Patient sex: M
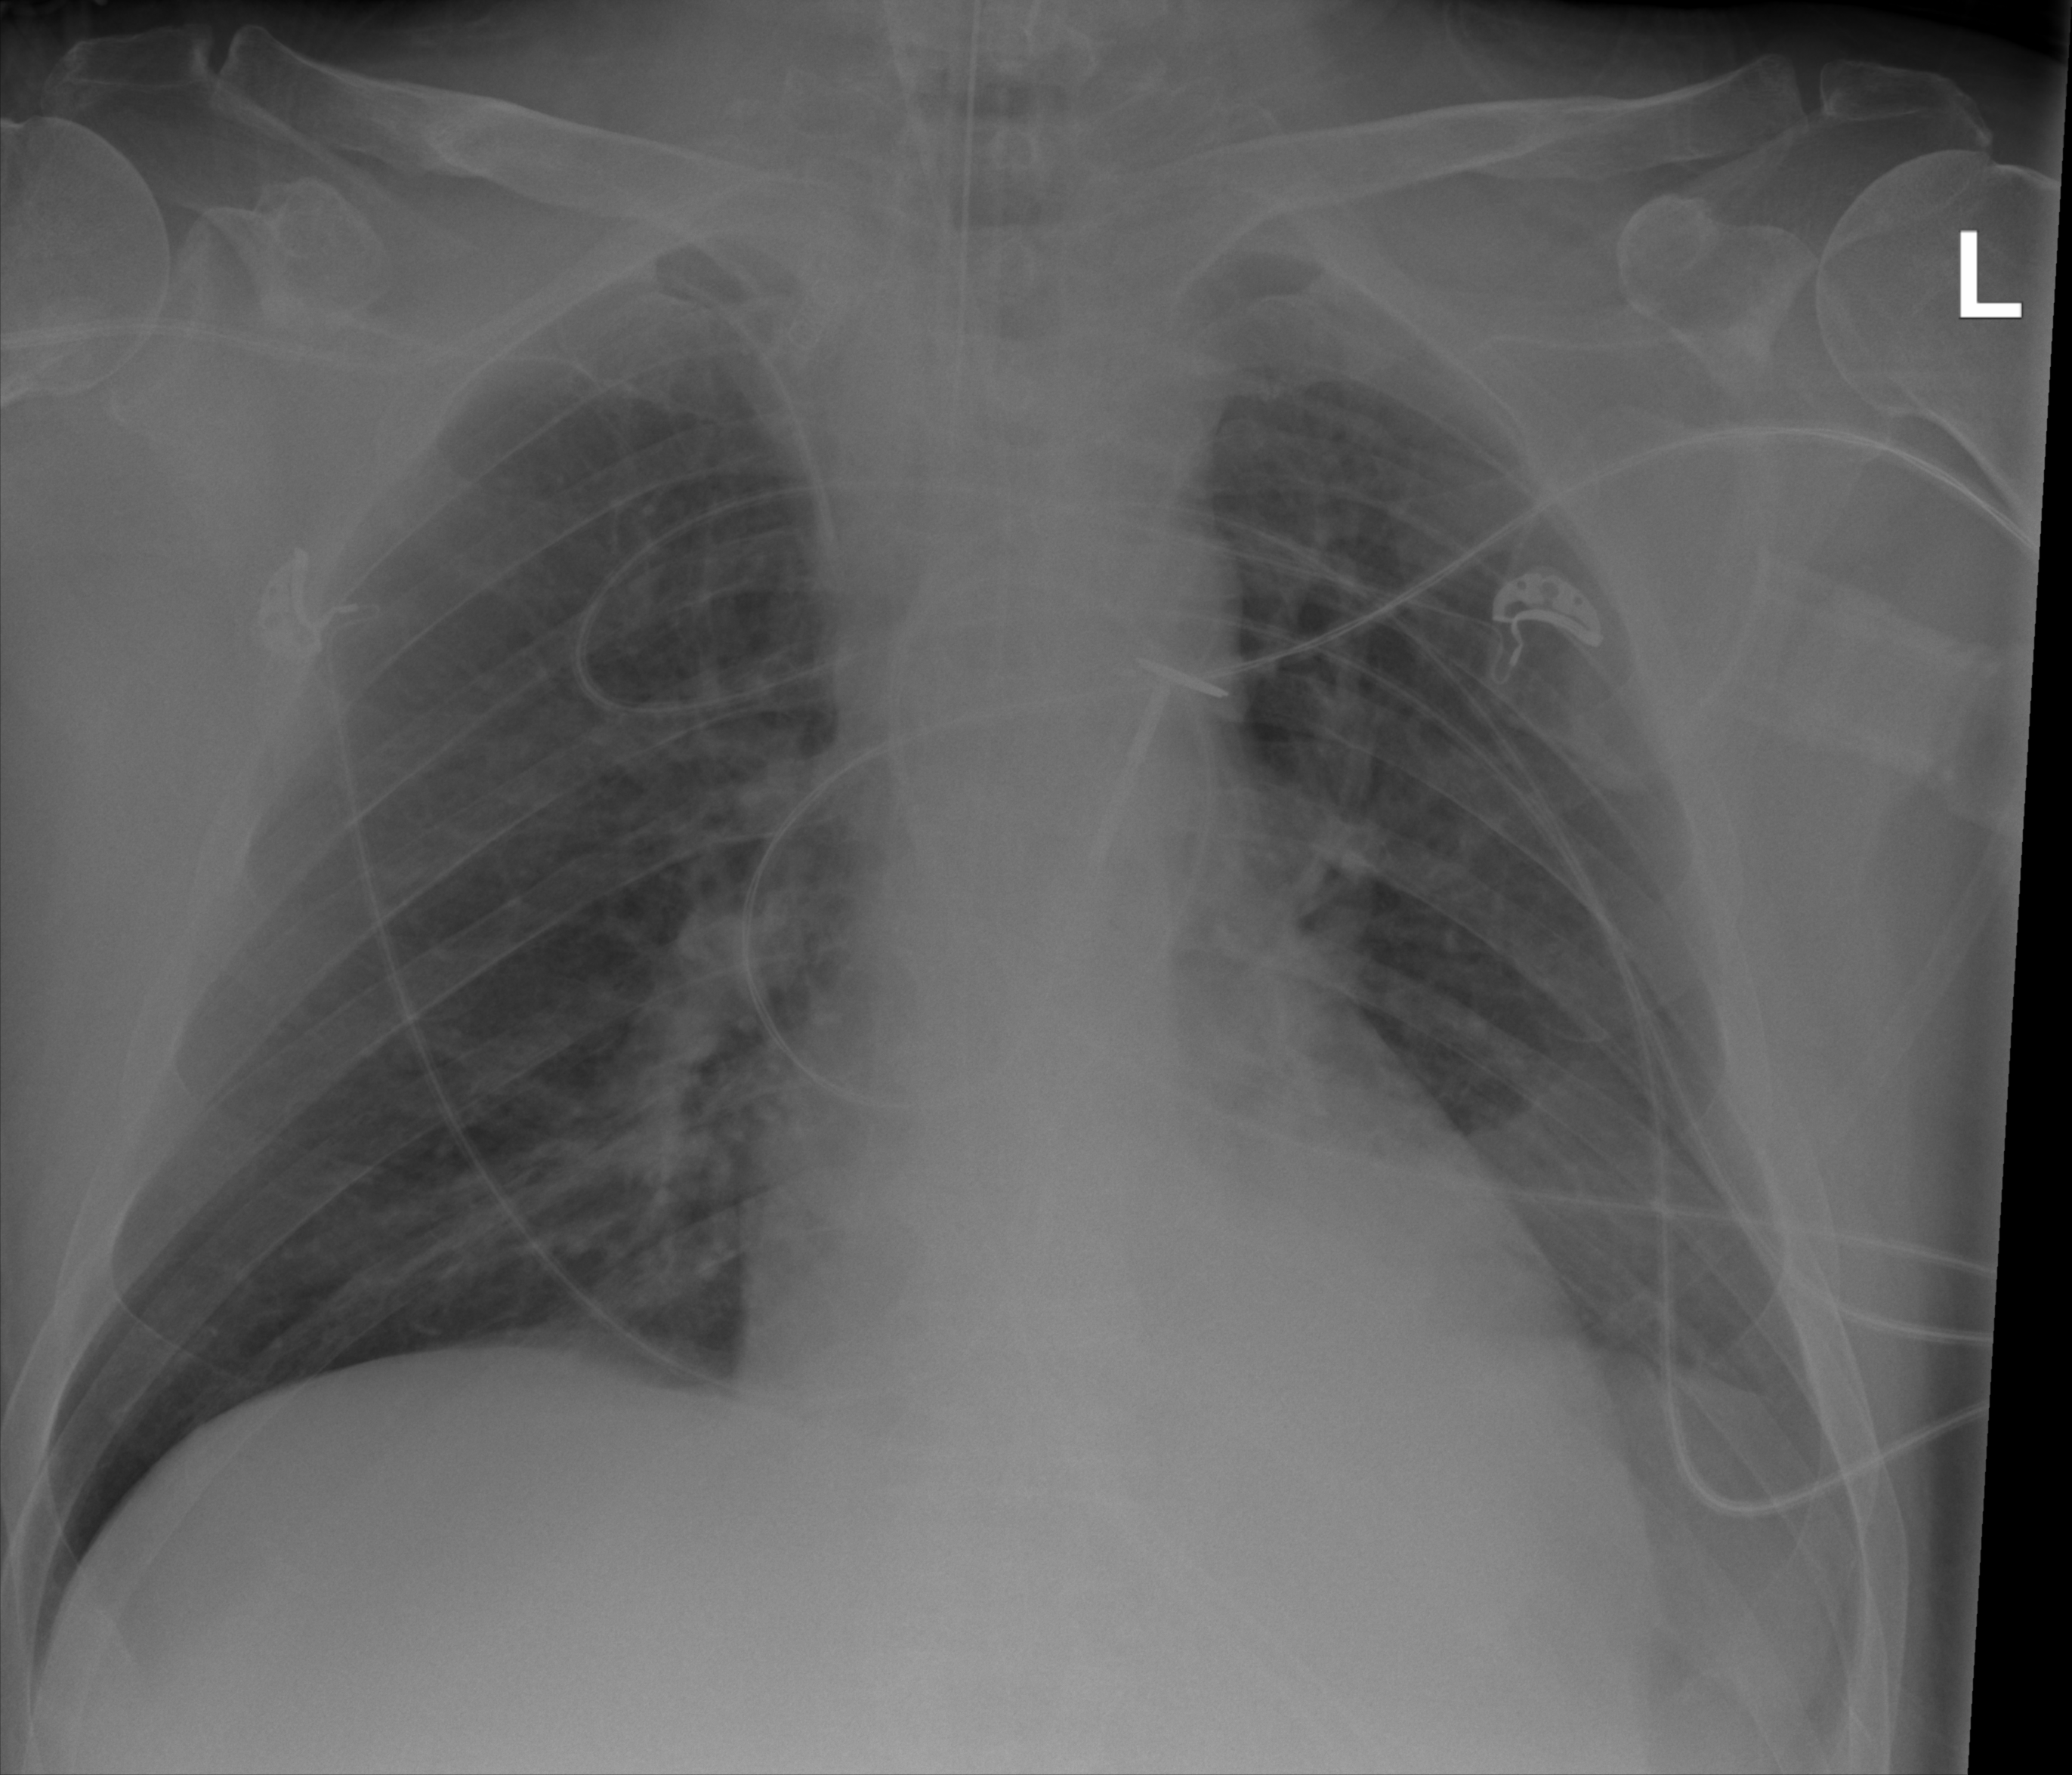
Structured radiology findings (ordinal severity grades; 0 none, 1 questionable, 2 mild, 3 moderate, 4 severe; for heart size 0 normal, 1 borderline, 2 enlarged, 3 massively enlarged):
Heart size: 2
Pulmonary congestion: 2
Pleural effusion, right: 0
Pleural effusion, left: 0
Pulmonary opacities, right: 0
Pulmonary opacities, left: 0
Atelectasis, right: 2
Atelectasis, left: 0